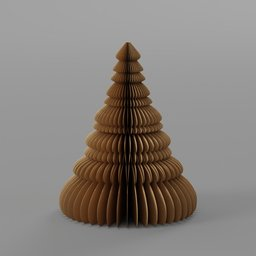
Label: decoration